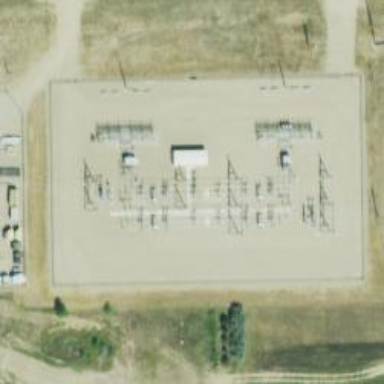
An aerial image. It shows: Switch used for power control.